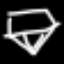
Label: diamond